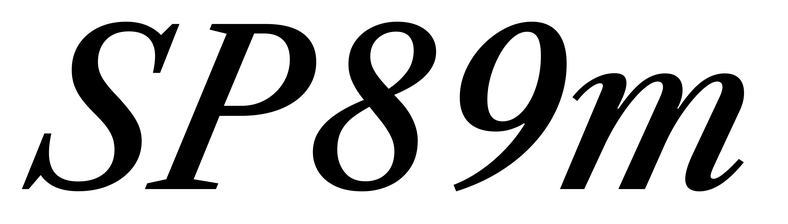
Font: LibreCaslonText-Italic_Medium_Italic